Field crop: maize
Growth stage: 2
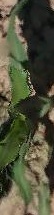
Species: maize